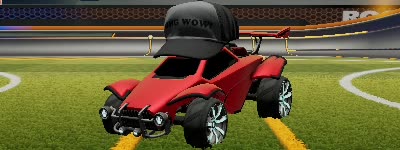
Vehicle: octane